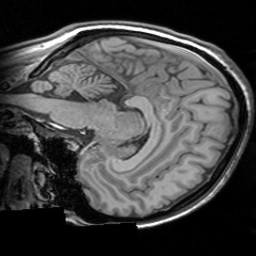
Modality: T1w
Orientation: sagittal
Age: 22
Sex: female
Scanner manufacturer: siemens
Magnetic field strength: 3 T
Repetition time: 1.63 s
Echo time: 0.00311 s